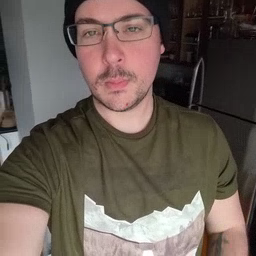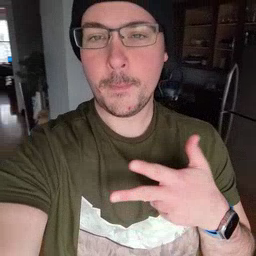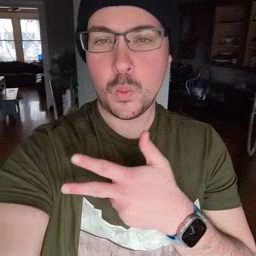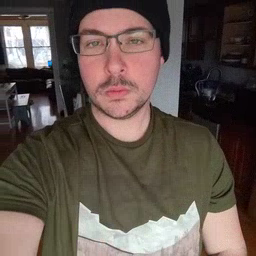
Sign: boat